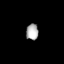
Tissue: lung
Cell type: Epithelial cells
Senescence score: 0.124
Nuclear area (px): 191
Mean DAPI intensity: 174.681